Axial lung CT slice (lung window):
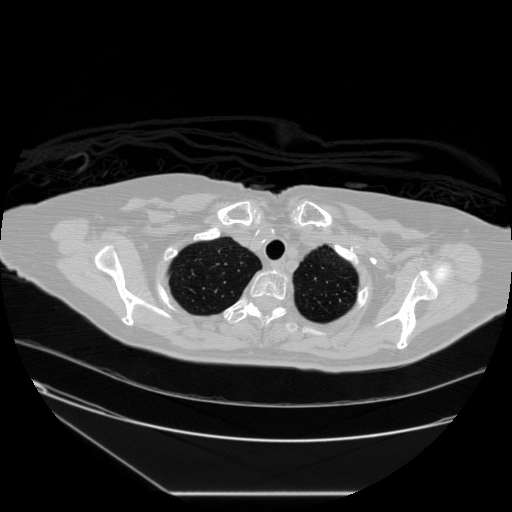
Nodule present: no